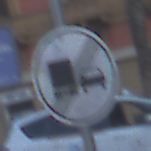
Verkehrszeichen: EndeUeberholverbotKraftfahrzeuge
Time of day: SunriseSunset
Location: Outdoor (Urban)
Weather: PartlyCloudy
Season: NotSpecified
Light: Natural